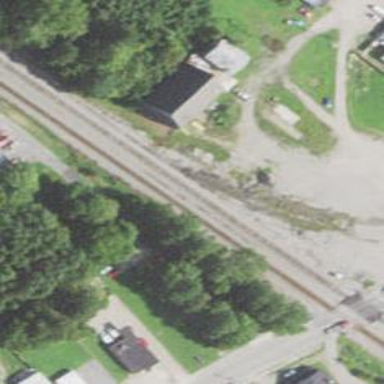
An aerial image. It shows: Rail spur service.